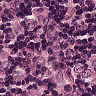
Metastatic tissue present: yes